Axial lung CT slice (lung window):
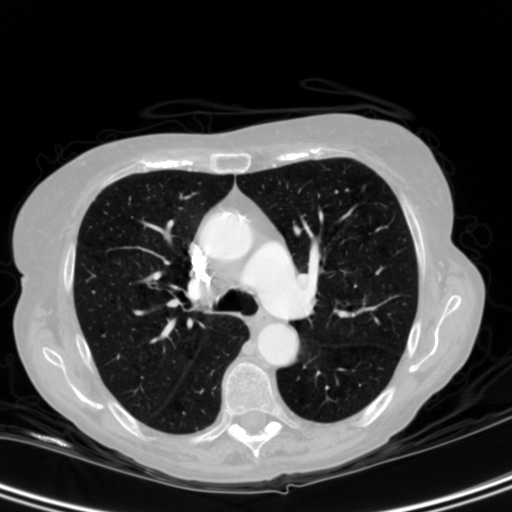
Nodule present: no